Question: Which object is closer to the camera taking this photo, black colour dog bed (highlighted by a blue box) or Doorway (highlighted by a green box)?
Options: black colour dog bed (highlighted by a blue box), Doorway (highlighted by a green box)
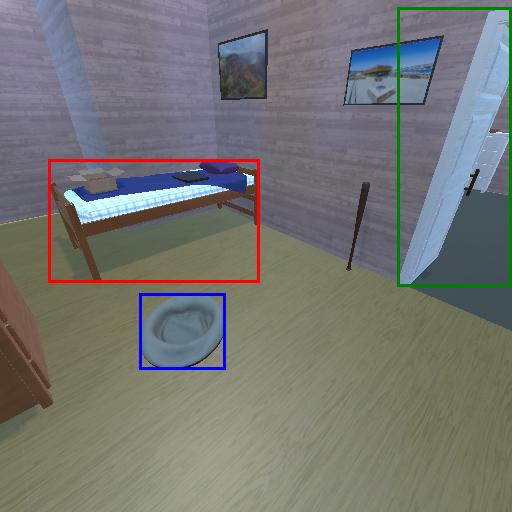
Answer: black colour dog bed (highlighted by a blue box)